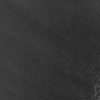
Atmospheric dust classification: not_dusty